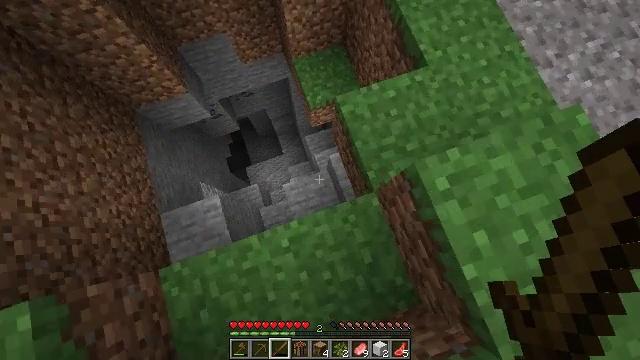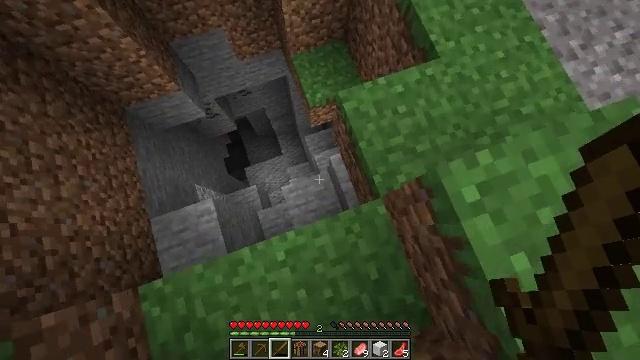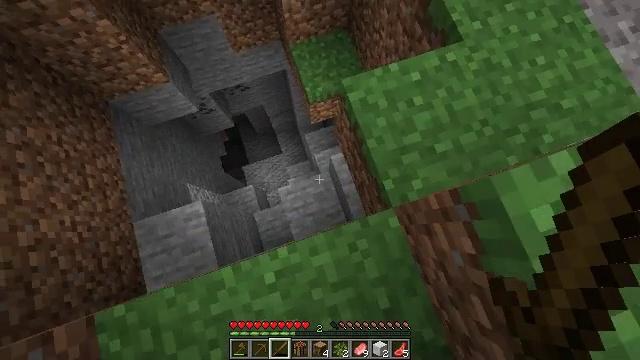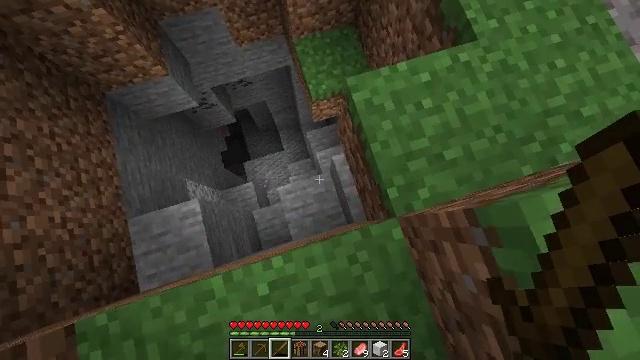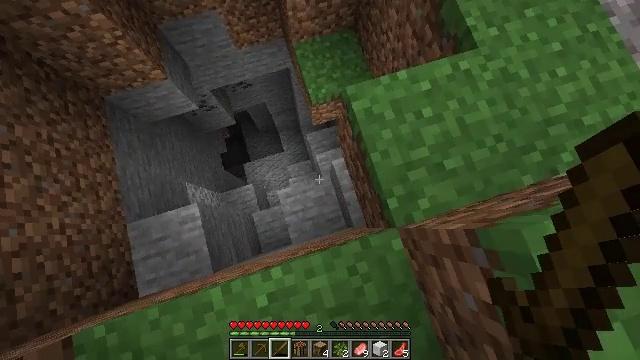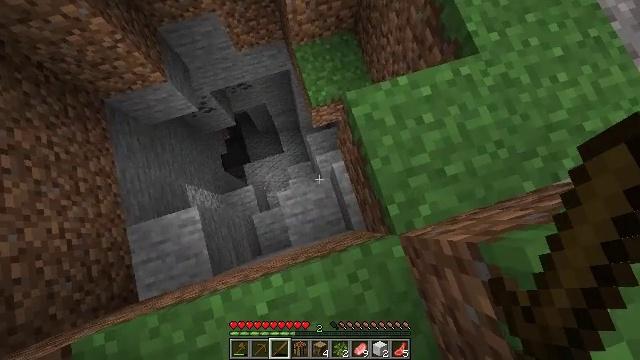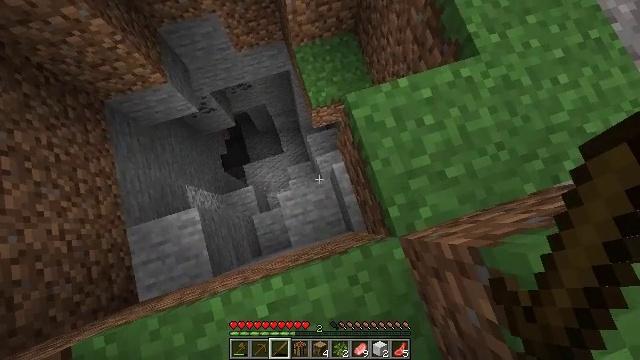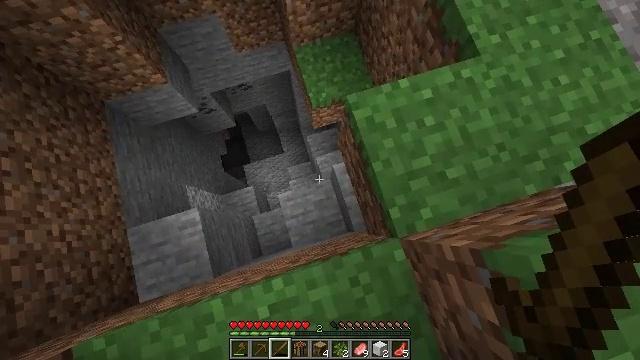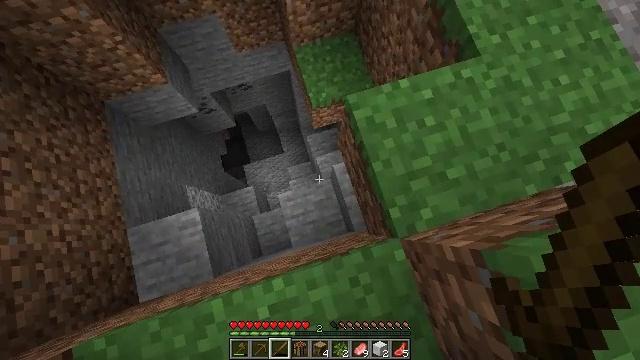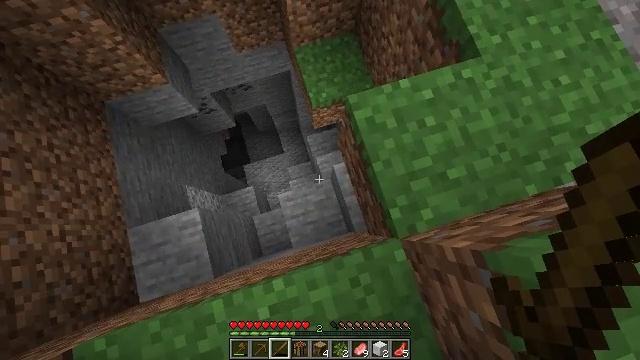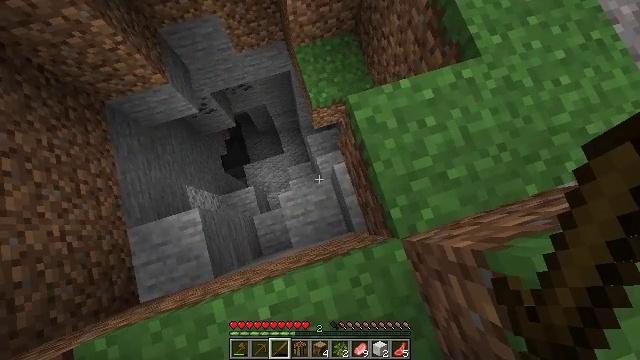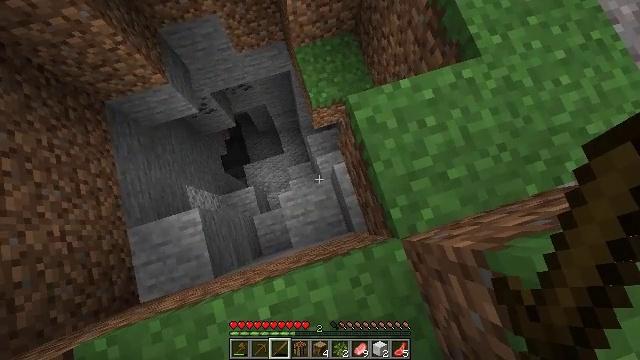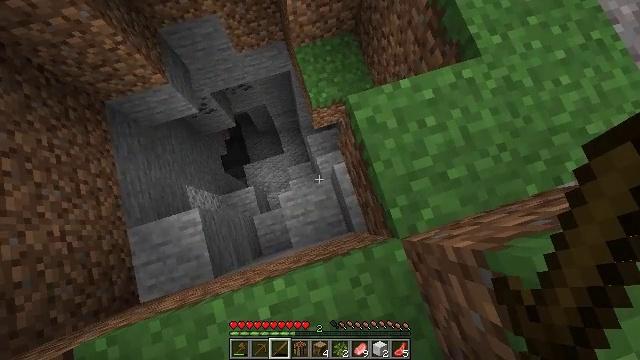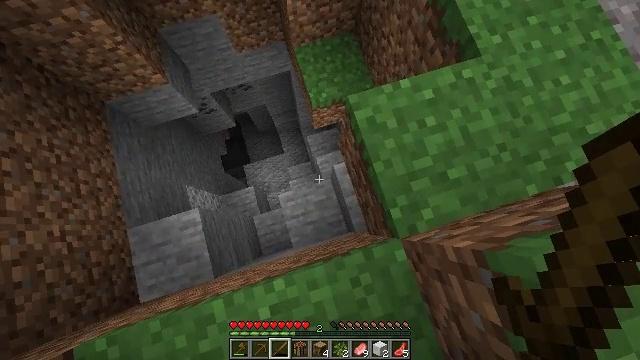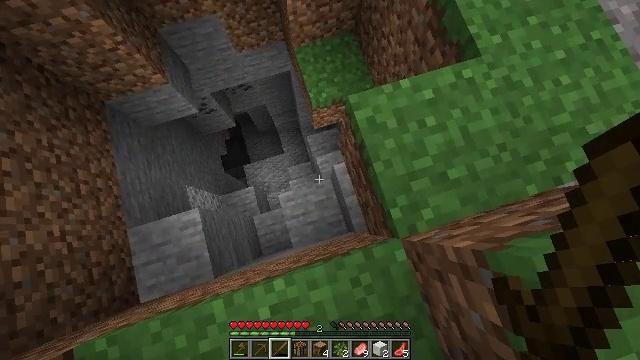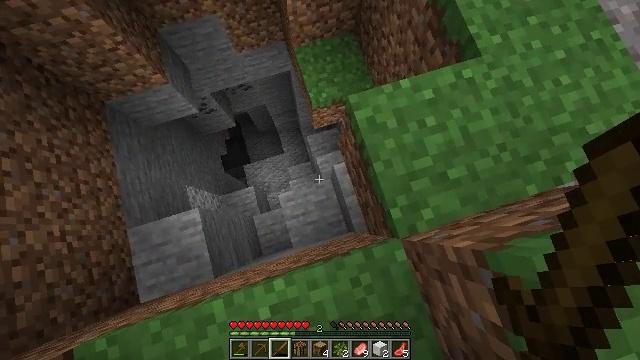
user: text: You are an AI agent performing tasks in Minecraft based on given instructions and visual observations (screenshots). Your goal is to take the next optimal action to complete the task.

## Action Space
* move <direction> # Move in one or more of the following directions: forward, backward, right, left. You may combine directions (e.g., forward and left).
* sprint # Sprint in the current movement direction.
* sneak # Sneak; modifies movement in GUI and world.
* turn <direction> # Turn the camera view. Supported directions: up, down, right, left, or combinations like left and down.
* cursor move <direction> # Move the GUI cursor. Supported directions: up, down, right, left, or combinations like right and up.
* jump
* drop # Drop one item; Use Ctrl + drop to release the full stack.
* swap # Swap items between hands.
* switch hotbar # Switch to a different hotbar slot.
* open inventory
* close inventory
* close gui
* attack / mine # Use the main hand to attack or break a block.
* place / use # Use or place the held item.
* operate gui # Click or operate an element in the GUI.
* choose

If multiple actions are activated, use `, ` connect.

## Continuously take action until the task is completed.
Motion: motion action
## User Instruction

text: Break the grass block.
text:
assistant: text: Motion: no_op
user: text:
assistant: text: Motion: no_op
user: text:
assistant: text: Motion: turn left
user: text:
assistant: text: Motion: no_op
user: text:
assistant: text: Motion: no_op
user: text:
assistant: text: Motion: no_op
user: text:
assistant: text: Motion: no_op
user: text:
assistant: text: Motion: no_op
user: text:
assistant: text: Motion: no_op
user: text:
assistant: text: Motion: no_op
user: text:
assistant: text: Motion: no_op
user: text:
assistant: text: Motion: no_op
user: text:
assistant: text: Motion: no_op
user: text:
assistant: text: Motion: no_op
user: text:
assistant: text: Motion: no_op
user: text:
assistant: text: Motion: no_op
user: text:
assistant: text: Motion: no_op
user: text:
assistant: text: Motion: no_op
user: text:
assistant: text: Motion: move right, turn up
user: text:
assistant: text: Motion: move right, turn right and up
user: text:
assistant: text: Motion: move right, turn right and up
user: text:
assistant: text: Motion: move forward and move right, turn right and up
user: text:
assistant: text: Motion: move forward and move right, turn right and up
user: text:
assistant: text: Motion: move forward and move right
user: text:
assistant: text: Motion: move forward and move right, jump
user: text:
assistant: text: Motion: move forward and move right, jump
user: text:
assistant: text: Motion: move forward and move right, turn left and down, jump
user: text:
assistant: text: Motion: move forward and move right, turn left and down, jump
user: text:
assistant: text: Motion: move forward and move right, turn left and down
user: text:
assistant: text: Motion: move forward and move right, turn left